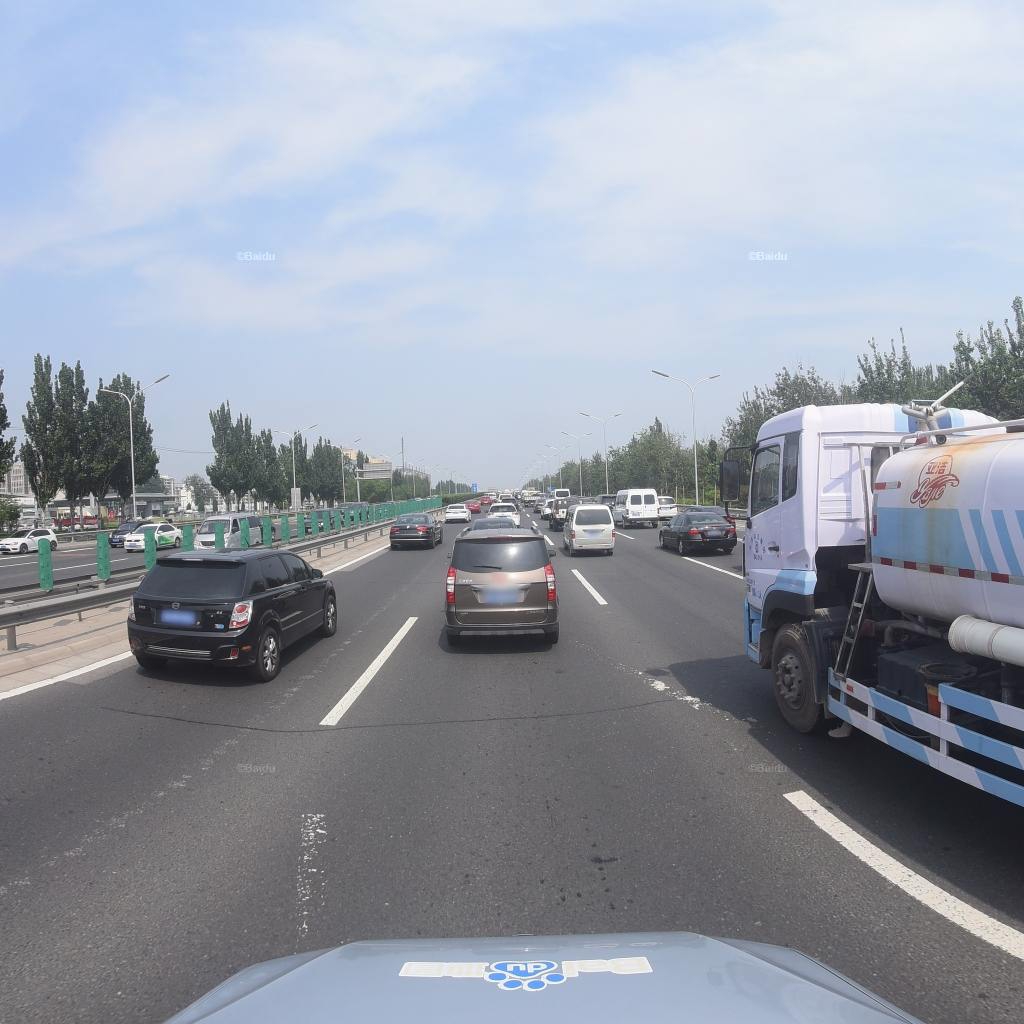
Region: Fengtai
Road damage annotations: transverse patch